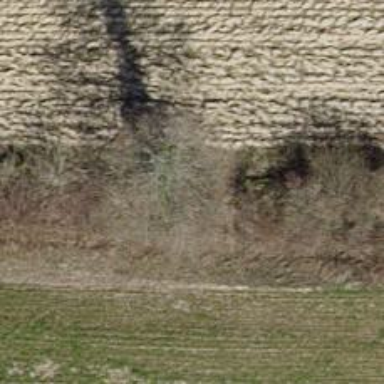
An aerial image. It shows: Deciduous broadleaved tree.